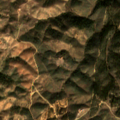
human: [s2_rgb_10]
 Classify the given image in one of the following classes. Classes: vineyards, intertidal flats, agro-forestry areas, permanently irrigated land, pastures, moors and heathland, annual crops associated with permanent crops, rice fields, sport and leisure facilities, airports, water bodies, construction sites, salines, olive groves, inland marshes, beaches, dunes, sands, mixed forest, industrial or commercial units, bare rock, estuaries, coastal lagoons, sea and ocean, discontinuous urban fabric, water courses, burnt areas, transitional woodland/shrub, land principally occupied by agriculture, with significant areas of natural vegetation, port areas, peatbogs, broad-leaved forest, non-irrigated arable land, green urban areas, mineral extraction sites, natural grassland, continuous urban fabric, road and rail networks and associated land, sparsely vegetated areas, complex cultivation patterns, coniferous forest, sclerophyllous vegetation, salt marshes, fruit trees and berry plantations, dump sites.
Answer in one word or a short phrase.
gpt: pastures, land principally occupied by agriculture, with significant areas of natural vegetation, broad-leaved forest, sclerophyllous vegetation, transitional woodland/shrub